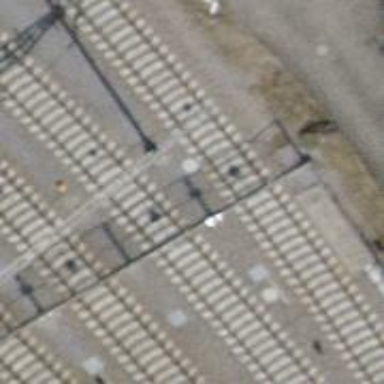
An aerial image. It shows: Rail spur service line with electrified contact lines for trains.